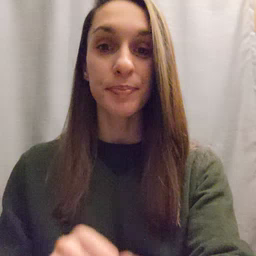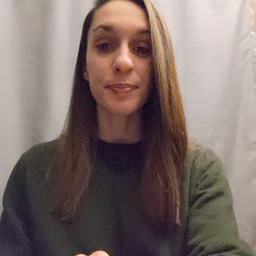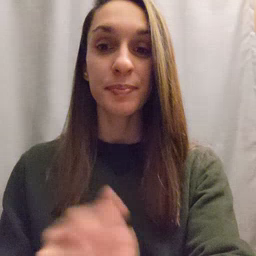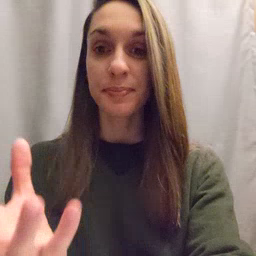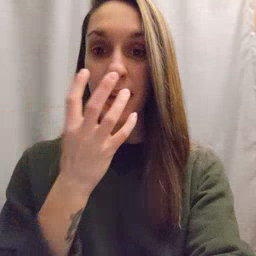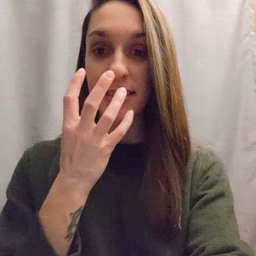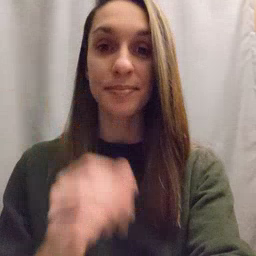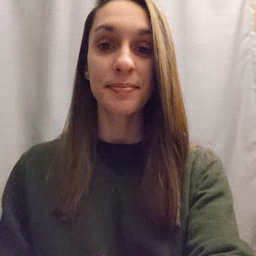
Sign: mad